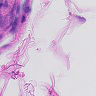
Metastatic tissue present: no